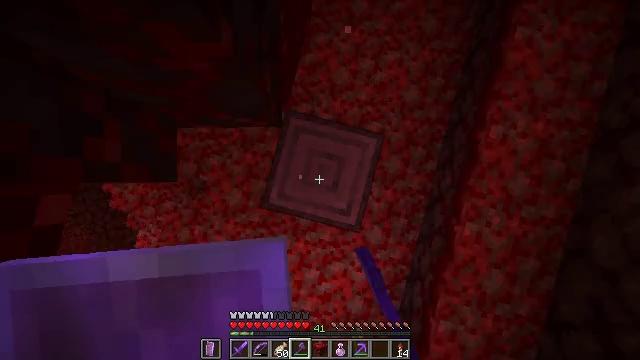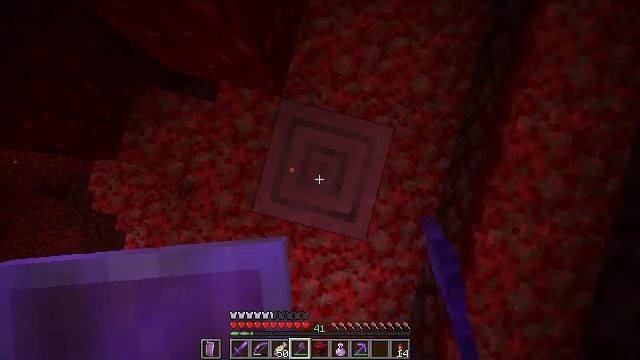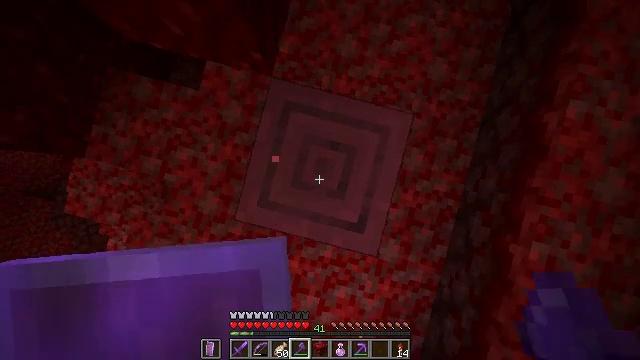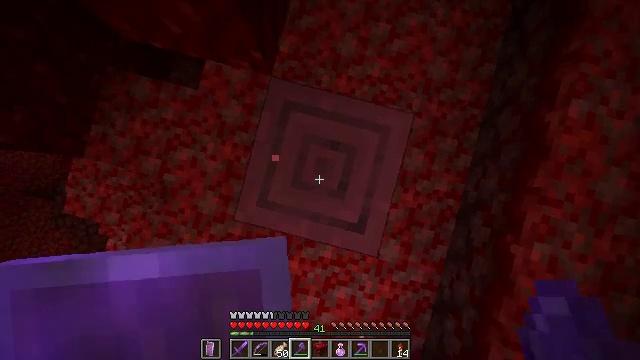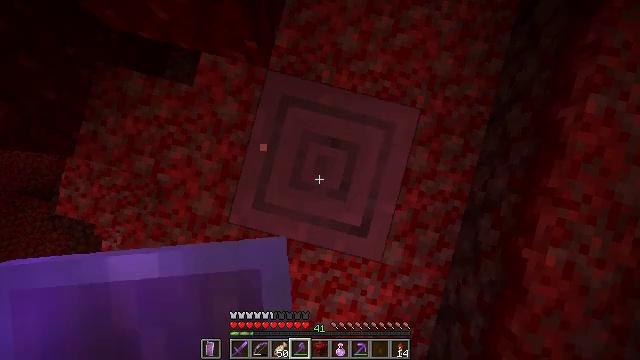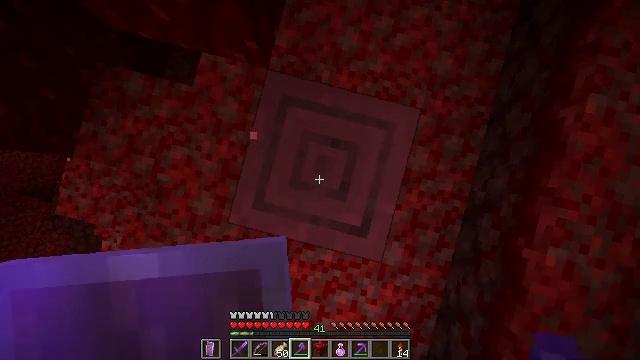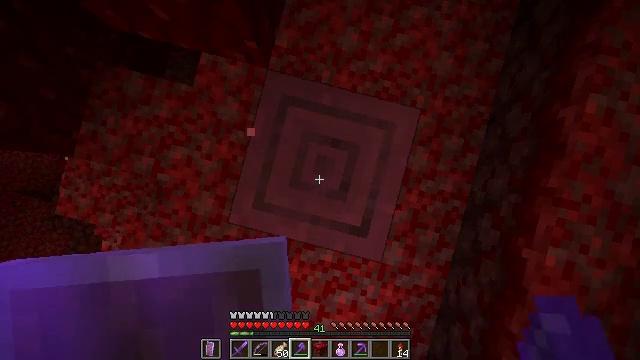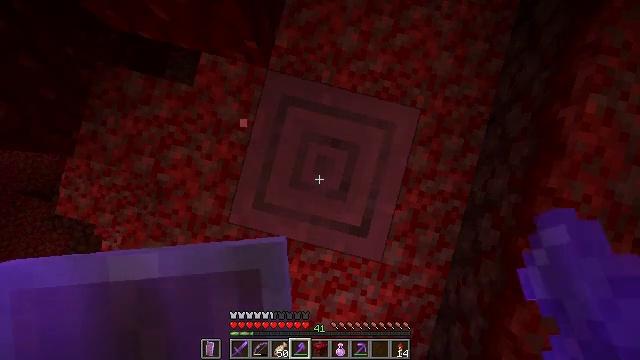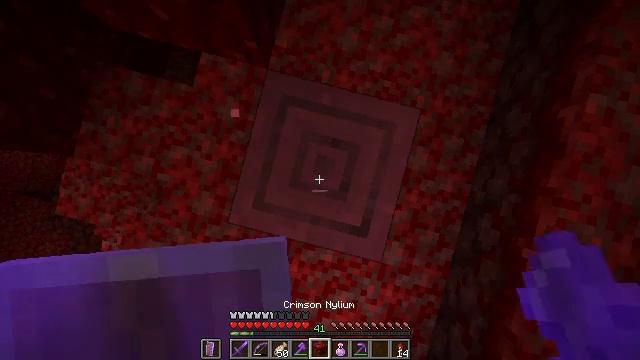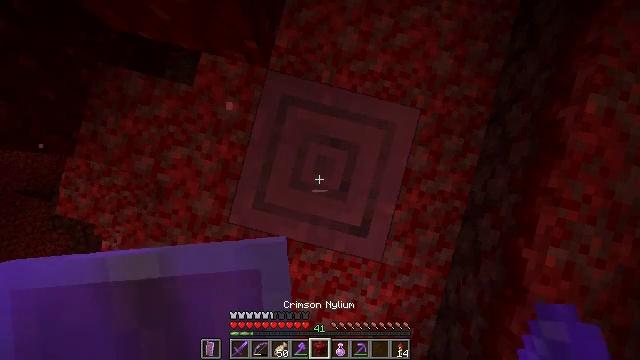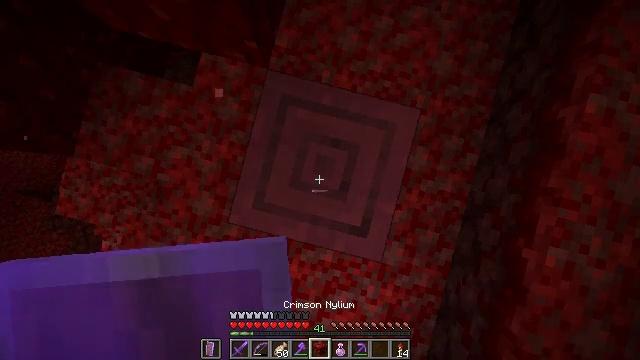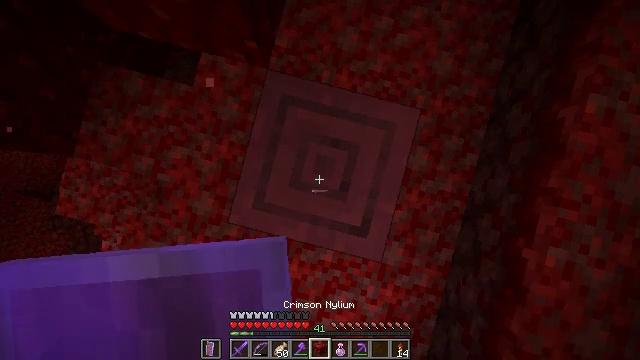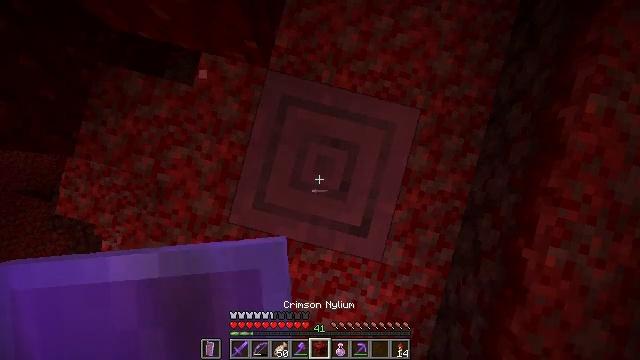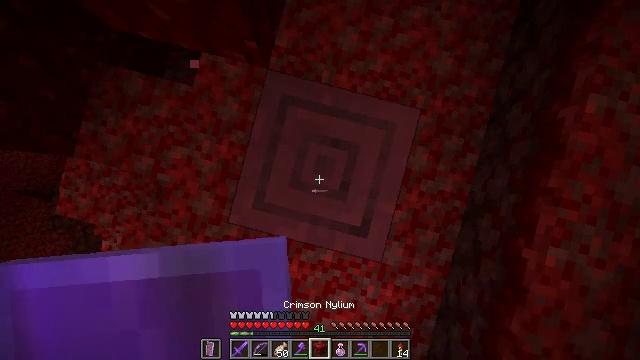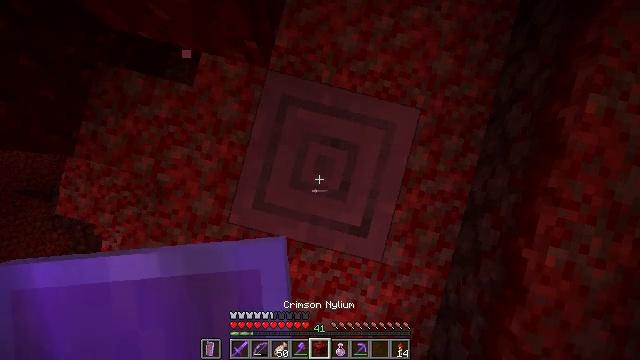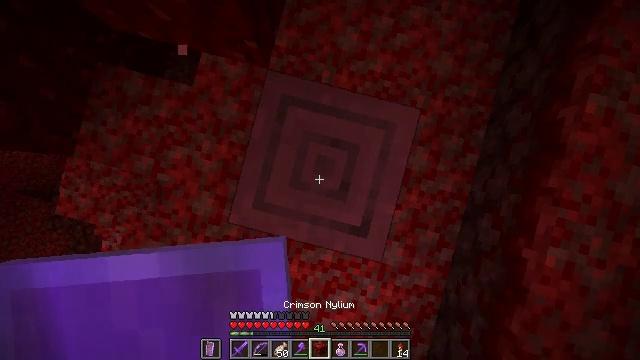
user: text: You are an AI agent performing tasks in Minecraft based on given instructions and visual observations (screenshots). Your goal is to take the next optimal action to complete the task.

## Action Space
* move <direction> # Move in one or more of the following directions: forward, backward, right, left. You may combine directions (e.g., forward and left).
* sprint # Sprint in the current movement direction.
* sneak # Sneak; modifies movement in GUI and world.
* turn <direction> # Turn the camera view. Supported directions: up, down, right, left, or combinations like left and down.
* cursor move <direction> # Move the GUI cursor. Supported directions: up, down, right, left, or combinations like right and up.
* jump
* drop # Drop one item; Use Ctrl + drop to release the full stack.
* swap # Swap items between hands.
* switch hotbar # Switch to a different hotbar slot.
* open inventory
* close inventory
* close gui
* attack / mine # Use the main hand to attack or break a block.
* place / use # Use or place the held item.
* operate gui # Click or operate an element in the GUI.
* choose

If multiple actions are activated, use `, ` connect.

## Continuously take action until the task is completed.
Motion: motion action
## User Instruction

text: Mine the stripped crimson stem.
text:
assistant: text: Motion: no_op
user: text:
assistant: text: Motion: no_op
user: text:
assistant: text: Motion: no_op
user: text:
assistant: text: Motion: no_op
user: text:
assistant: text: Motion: no_op
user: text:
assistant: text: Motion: no_op
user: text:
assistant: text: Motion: no_op
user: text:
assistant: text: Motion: no_op
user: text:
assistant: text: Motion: no_op
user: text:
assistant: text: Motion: no_op
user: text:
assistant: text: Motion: no_op
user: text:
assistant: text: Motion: no_op
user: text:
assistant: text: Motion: no_op
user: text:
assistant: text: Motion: no_op
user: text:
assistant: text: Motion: no_op
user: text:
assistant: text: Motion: no_op
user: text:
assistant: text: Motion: no_op
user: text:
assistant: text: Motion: no_op
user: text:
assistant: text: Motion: no_op
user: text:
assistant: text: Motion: no_op
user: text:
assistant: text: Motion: no_op
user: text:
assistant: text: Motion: no_op
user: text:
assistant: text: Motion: no_op
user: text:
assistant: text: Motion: no_op
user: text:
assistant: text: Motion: no_op
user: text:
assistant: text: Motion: no_op
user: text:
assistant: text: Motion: no_op
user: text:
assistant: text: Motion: no_op
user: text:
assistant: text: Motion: no_op
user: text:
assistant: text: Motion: no_op